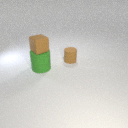
large green rubber cylinder below small brown rubber cube